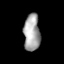
Tissue: lung
Cell type: Fibroblasts
Senescence score: 0.5401
Nuclear area (px): 592
Mean DAPI intensity: 164.66